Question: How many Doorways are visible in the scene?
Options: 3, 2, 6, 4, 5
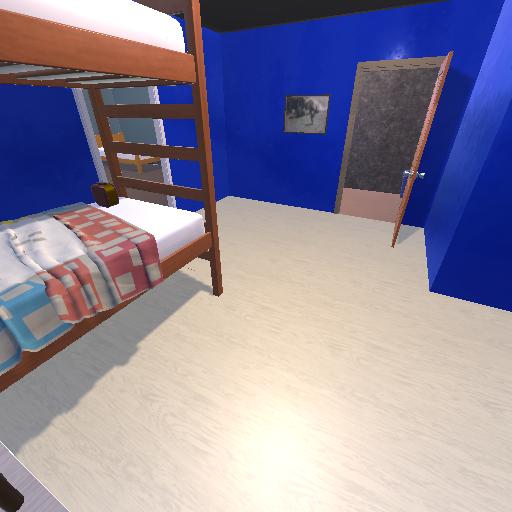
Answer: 3